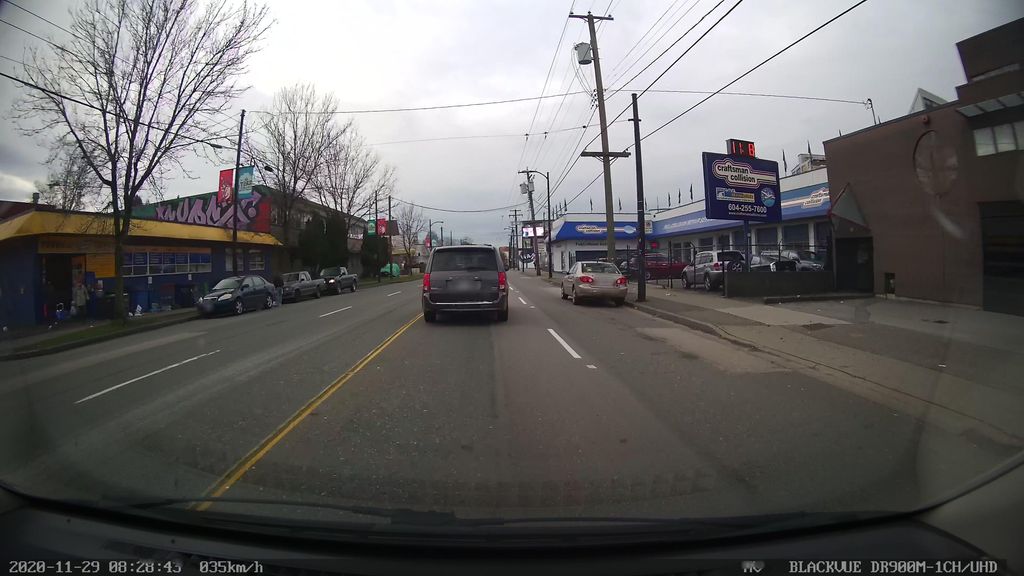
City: vancouver